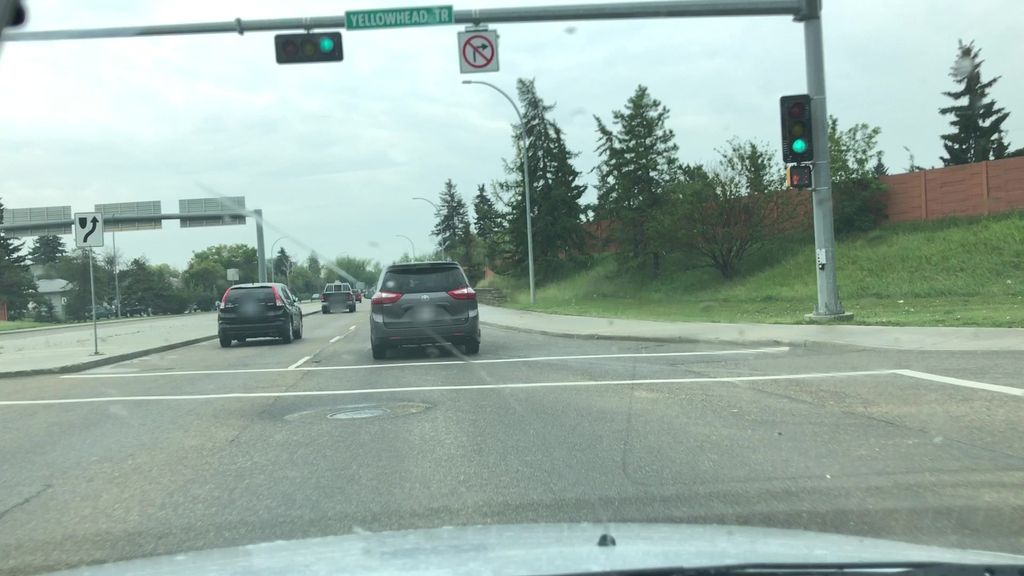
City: edmonton